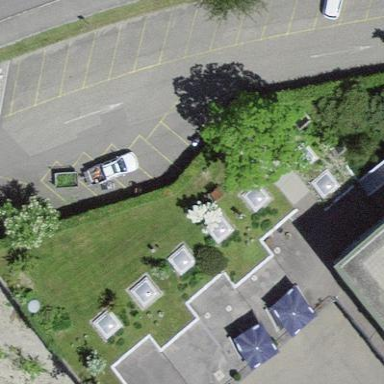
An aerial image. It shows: Parking area with surface.